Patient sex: M
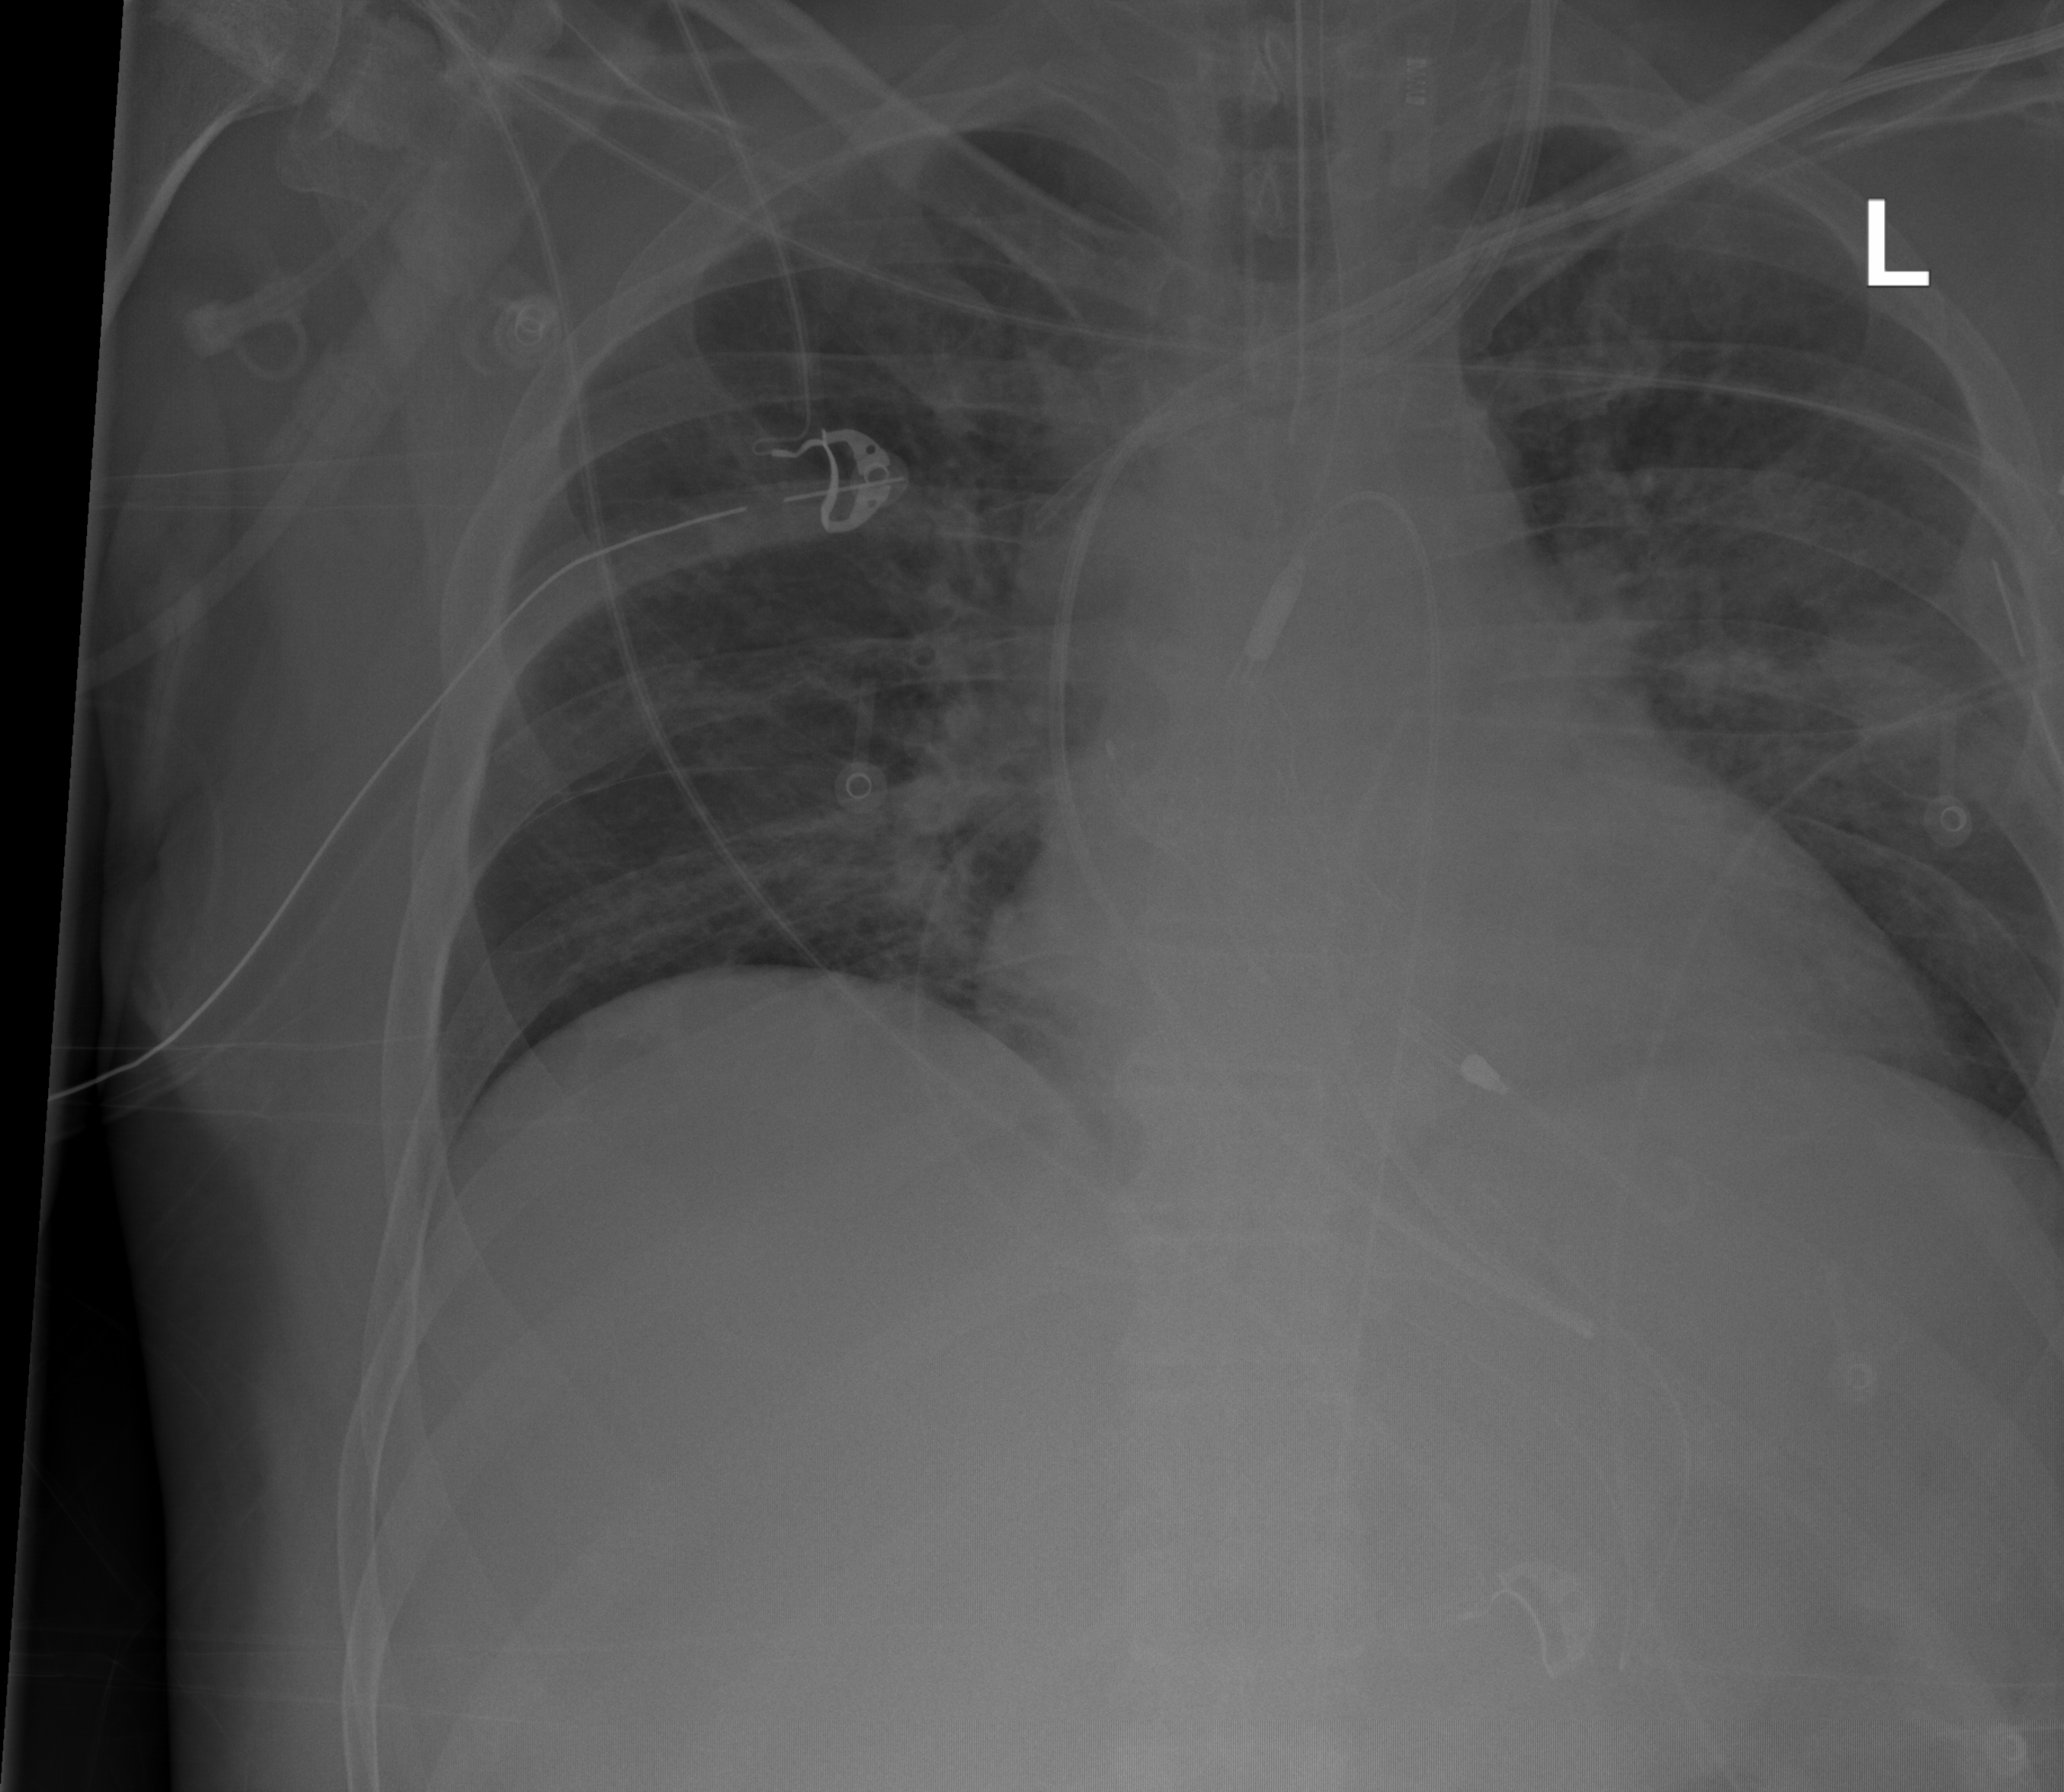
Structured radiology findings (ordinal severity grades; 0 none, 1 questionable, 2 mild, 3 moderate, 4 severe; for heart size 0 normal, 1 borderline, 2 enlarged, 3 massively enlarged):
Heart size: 2
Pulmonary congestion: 2
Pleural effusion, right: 0
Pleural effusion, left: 0
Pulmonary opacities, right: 2
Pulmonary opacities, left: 1
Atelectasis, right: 2
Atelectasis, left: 1